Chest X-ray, PA view. Patient: 50 years old, sex F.
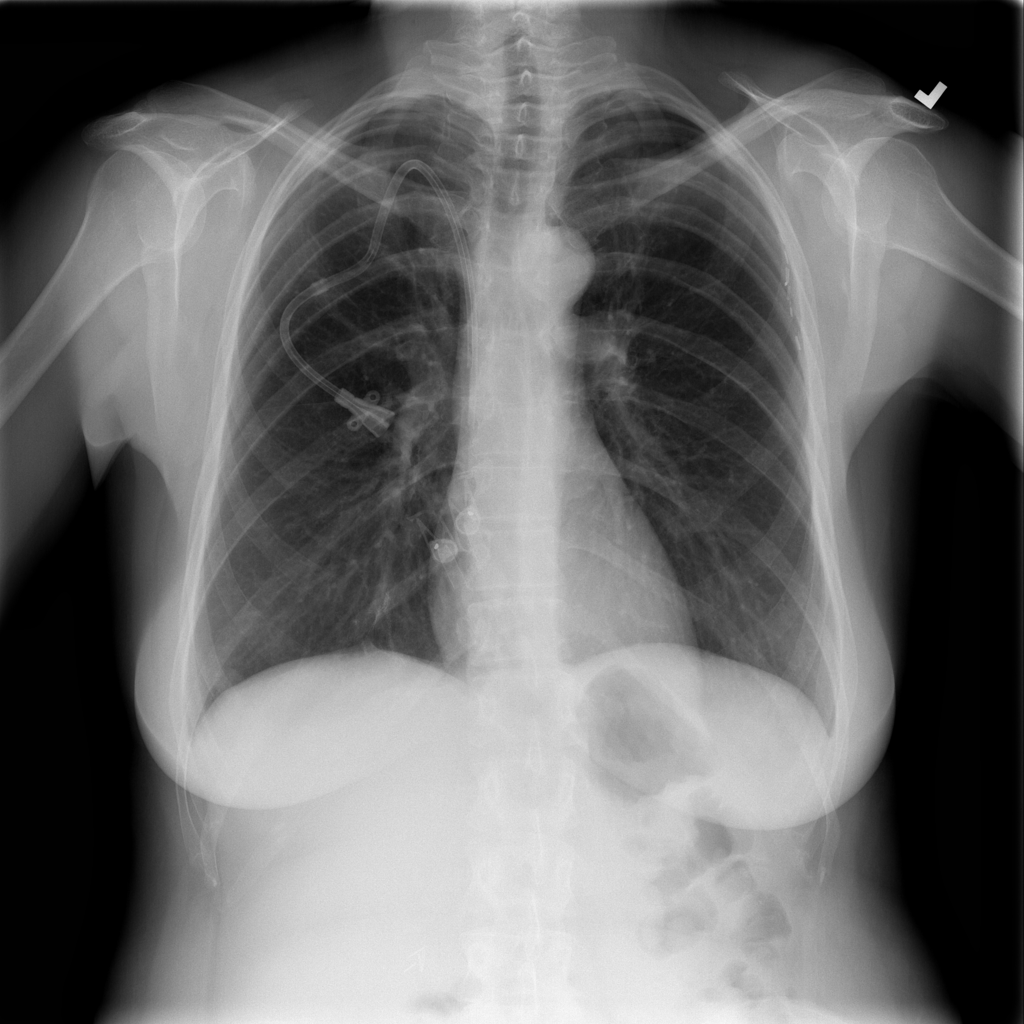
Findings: No Finding